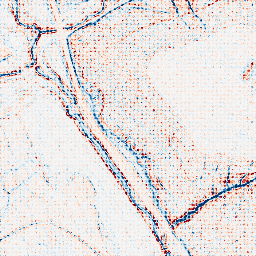
Category: edge_preserving
Decomposition family: bilateral
Decomposition parameters: d: 5
sigma_color: 50
sigma_space: 50
Upsampling method: sinc_blackman
Upsampling parameters: scale: 8
kernel_size: 8
Upsampling scale: 8